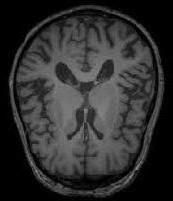
Label: notumor